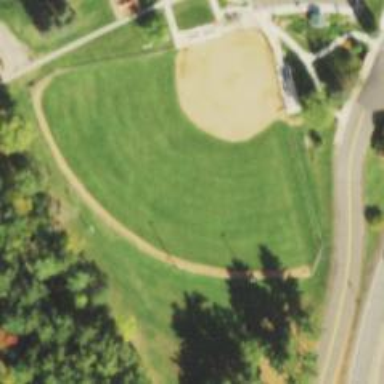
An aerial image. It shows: Baseball or softball pitch for leisure land sports.